Question: I'm trying to find a way how to set clickable regions on oval button. As you can see on the image attached below, Android put the images/backgrounds of buttons in square and if I want an oval button and click on the square where the background is transparent I'm still pressing the blue button, not the green one. I need to be able to set that square as oval maybe..or even some other shape so I can use 'onClickListener' only when I press the image.
I hope I explain it correctly! Anyone who has an idea how to achieve this?

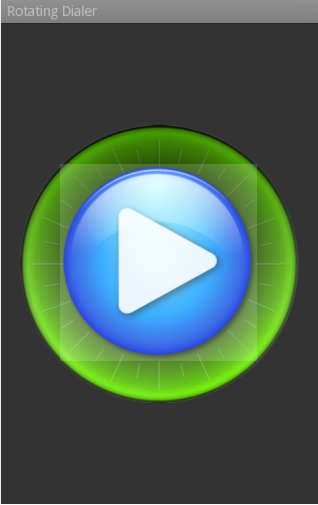
Answer: I would do it the following way: create own view; in the onTouch check if the coordinates are in the region you want and if so call the onClickListener